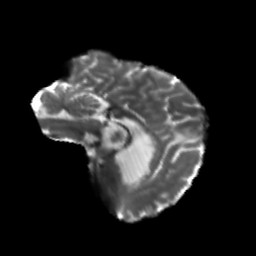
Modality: T2w
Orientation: sagittal
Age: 46
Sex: male
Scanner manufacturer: siemens
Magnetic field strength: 3 T
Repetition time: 5.47 s
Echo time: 0.0854 s